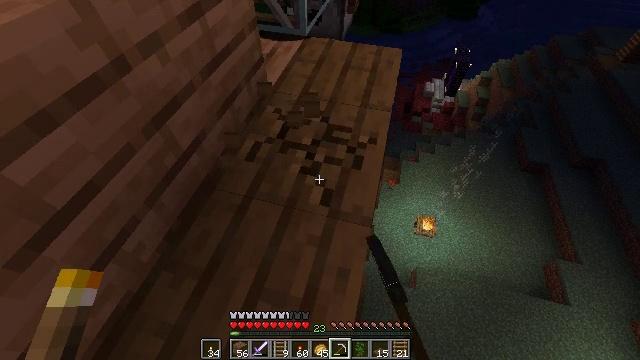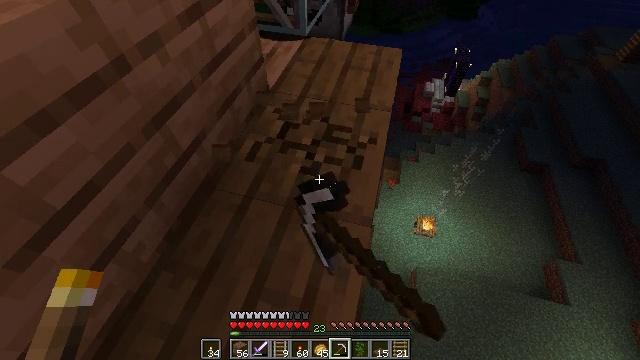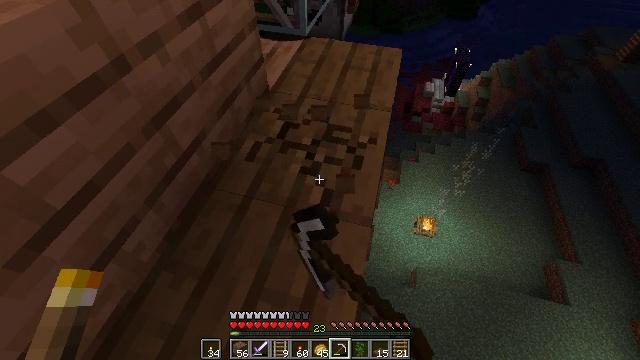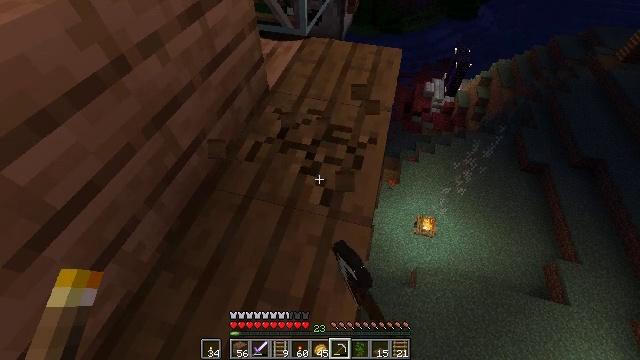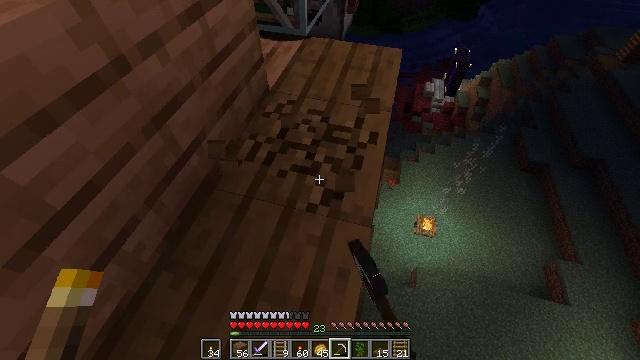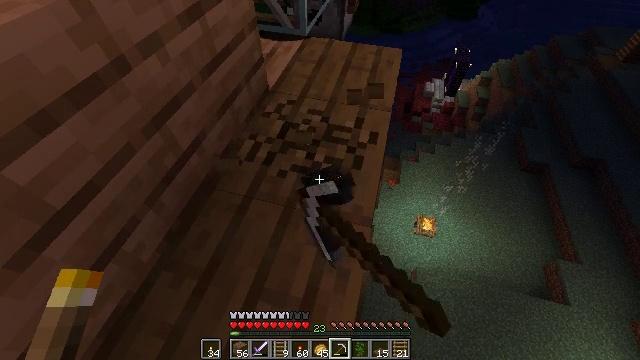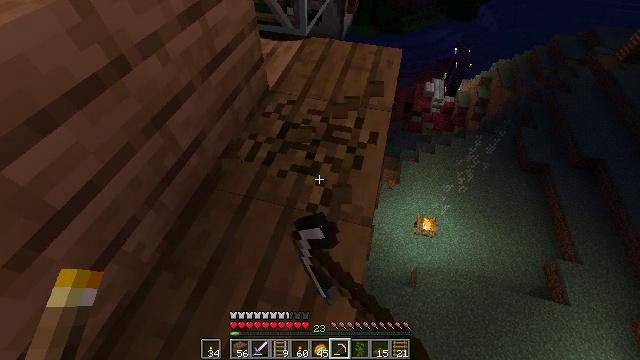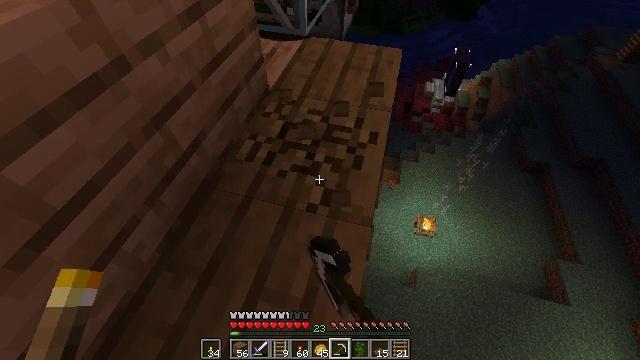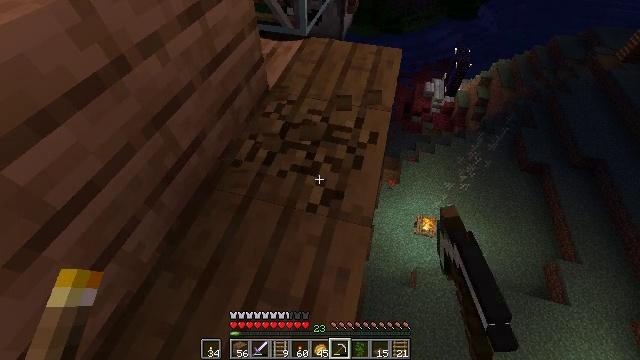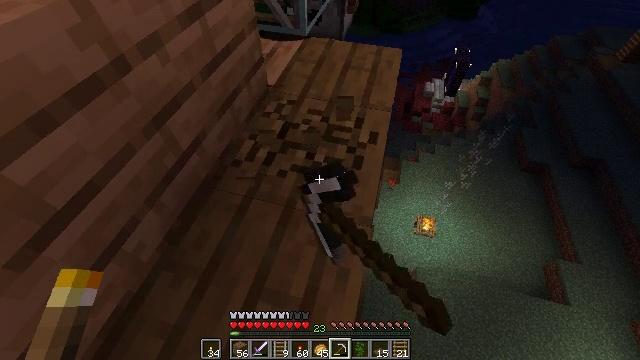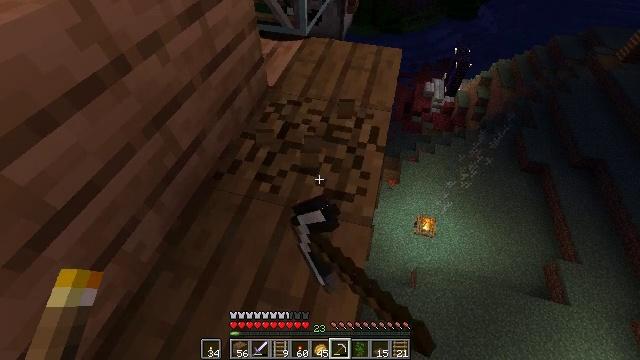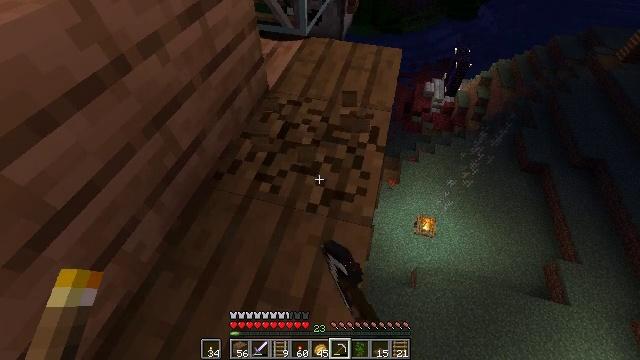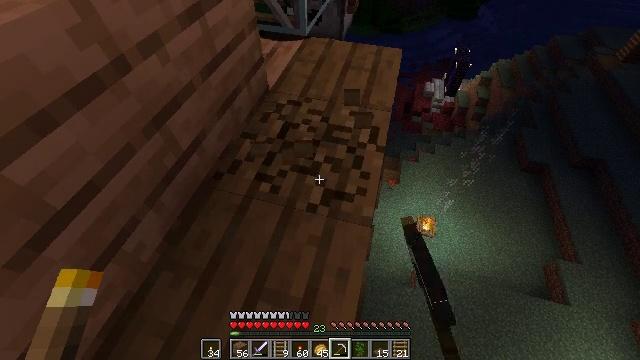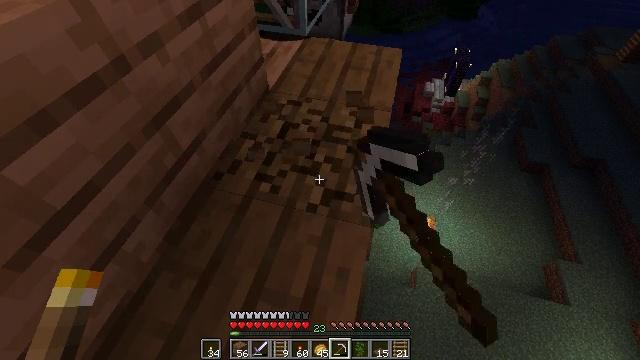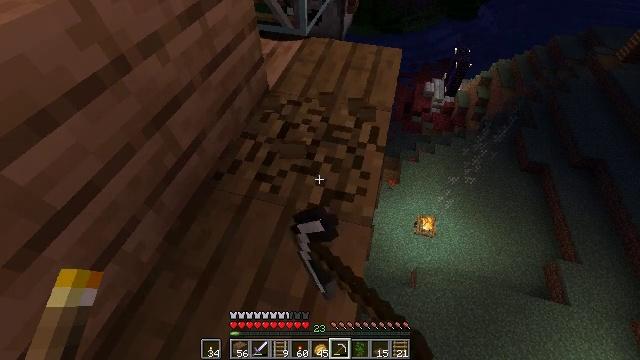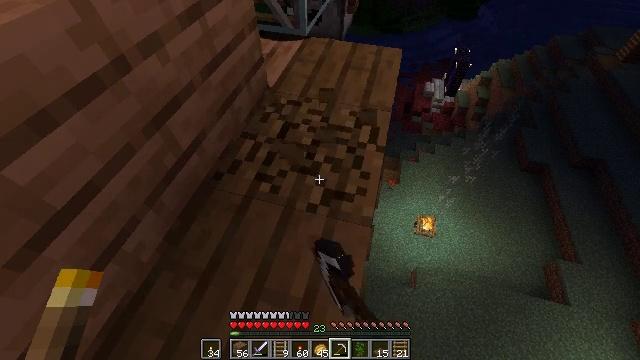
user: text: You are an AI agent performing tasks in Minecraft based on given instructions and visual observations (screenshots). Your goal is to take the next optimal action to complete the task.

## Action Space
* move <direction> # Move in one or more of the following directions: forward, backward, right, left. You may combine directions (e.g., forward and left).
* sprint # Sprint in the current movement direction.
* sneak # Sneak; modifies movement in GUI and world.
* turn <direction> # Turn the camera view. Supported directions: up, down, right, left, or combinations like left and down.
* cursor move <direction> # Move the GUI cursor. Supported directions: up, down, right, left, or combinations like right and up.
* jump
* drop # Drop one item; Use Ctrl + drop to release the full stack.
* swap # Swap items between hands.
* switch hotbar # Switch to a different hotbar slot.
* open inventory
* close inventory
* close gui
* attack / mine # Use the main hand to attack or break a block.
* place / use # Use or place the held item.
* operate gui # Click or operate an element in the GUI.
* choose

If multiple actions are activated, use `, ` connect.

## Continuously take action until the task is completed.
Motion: motion action
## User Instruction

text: Collect spruce planks from an old building.
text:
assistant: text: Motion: sneak, attack / mine
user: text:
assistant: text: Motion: sneak, attack / mine
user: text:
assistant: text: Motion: sneak, attack / mine
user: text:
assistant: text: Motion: sneak, attack / mine
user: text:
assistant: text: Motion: sneak, attack / mine
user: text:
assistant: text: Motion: sneak, attack / mine
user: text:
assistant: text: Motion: sneak, attack / mine
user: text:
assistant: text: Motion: sneak, attack / mine
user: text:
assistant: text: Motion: sneak, attack / mine
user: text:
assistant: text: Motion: sneak, attack / mine
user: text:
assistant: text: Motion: sneak, attack / mine
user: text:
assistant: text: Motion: sneak, attack / mine
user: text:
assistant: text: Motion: sneak, attack / mine
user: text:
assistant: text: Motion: sneak, attack / mine
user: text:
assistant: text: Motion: sneak, attack / mine
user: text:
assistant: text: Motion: sneak, attack / mine
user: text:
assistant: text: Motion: sneak, attack / mine
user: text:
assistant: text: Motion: sneak, attack / mine
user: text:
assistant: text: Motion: sneak, attack / mine
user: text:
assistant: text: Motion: sneak, attack / mine
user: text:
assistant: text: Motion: sneak, attack / mine
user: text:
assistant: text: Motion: sneak, attack / mine
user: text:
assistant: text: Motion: sneak, attack / mine
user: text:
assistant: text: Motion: sneak, attack / mine
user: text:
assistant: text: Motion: sneak, attack / mine
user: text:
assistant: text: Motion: sneak, turn up, attack / mine
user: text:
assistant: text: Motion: move forward and move right, sneak, turn up, attack / mine
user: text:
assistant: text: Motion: move forward and move right, sneak, attack / mine
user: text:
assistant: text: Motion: move forward and move right, sneak, attack / mine
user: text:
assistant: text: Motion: move forward and move right, sneak, turn left and up, attack / mine